【题型】解答题　【知识点】向量　【难度】easy
如图，已知 $\triangle ABC$ 中，点 $D,E$ 分别在边 $AB$ 和 $AC$ 上，$DE \parallel BC$，且 $DE$ 经过 $\triangle ABC$ 的重心，设 $\overrightarrow{AB} = \vec{a}$，$\overrightarrow{AC} = \vec{b}$.

(1) $\overrightarrow{DE} = \underline{\qquad\qquad}$（用向量 $\vec{a},\vec{b}$ 表示）；

(2) 求作：$\vec{a} + \frac{1}{3}\vec{b}$.（不要求写作法，但要指出所作图中表示结论的向量）
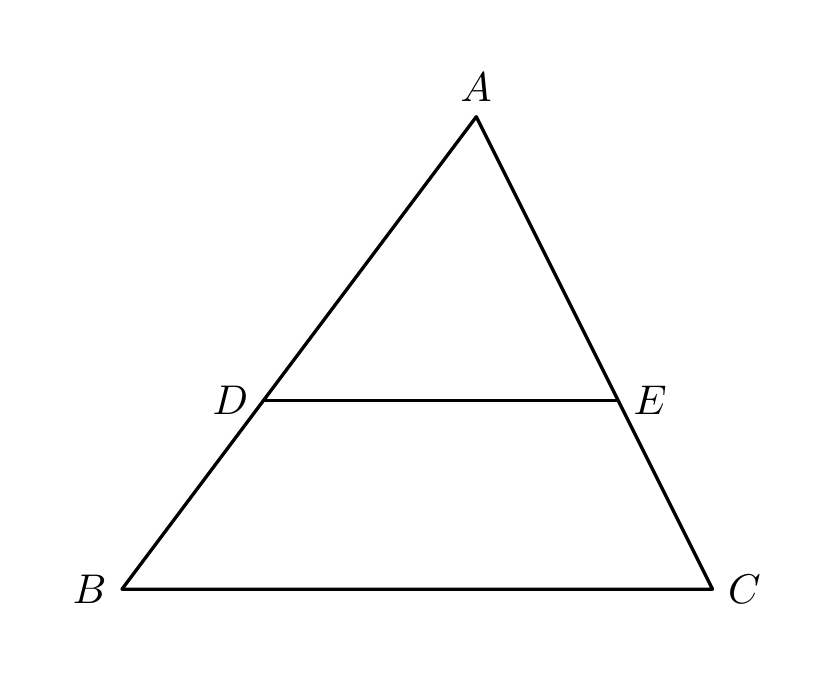
【解答】
【答案】 (1) $\frac{2}{3}\vec{b} - \frac{2}{3}\vec{a}$

(2) 见解析

【分析】 (1) 由 $DE \parallel BC$，$DE$ 经过 $\triangle ABC$ 的重心，可得 $AD:AB = DE:BC = 2:3$，即可求得 $\overrightarrow{DE}$；

(2) 过点 $B$ 作 $BD \parallel AC$，在 $BD$ 上截取 $BE = \frac{1}{3}AC$，连接 $AE$，$\overrightarrow{AE}$ 即为所求.

【详解】 (1) 解：$\because DE \parallel BC$，$DE$ 经过 $\triangle ABC$ 的重心,

$\therefore AD:AB = DE:BC = 2:3$,

$\because \overrightarrow{AB} = \vec{a}, \overrightarrow{AC} = \vec{b}$,

$\therefore \overrightarrow{AD} = \frac{2}{3}\vec{a}, \overrightarrow{AE} = \frac{2}{3}\vec{b}$,

$\therefore \overrightarrow{DE} = \frac{2}{3}\vec{b} - \frac{2}{3}\vec{a}$,

故答案为：$\frac{2}{3}\vec{b} - \frac{2}{3}\vec{a}$.

(2) 如图：过点 $B$ 作 $BD \parallel AC$，在 $BD$ 上截取 $BE = \frac{1}{3}AC$，连接 $AE$，$\overrightarrow{AE}$ 即为所求.

【点睛】 本题主要考查了平面向量，解题的关键是熟练掌握平面向量的运算法则.
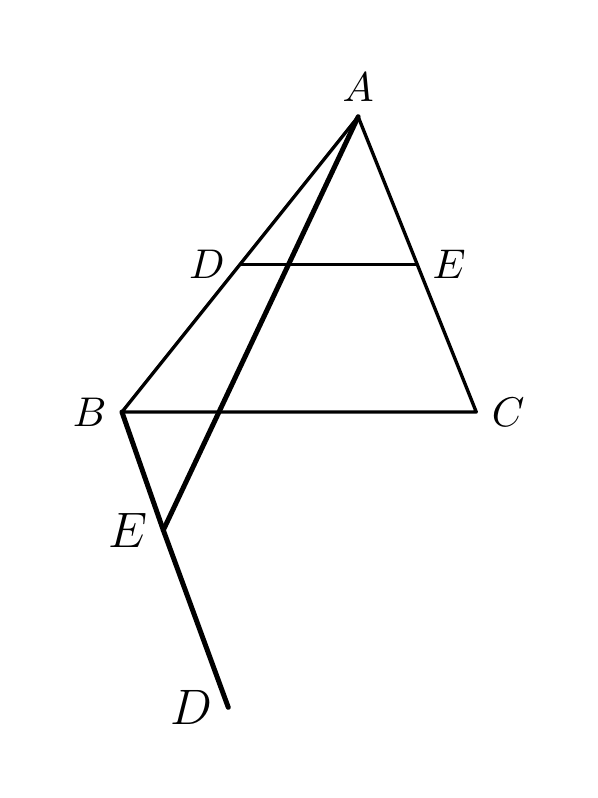